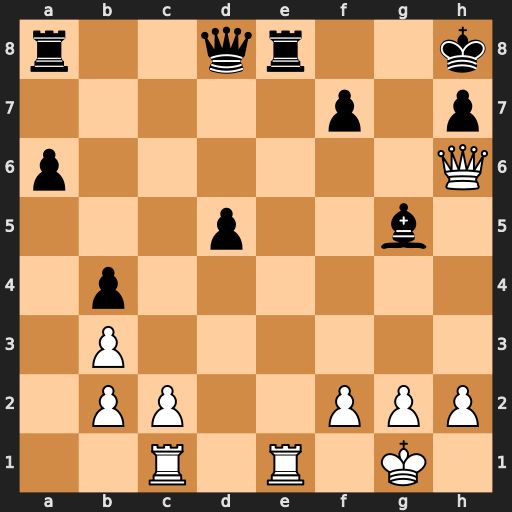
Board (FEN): r2qr2k/5p1p/p6Q/3p2b1/1p6/1P6/1PP2PPP/2R1R1K1
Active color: w
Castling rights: -
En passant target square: -
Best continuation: Rxe8+ Qxe8 Qxg5